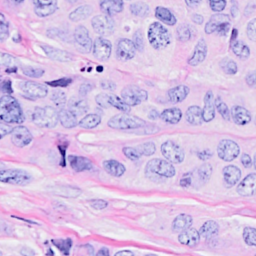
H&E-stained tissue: Breast